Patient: sex M, age 49
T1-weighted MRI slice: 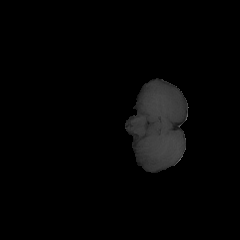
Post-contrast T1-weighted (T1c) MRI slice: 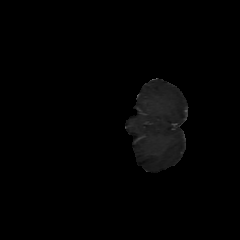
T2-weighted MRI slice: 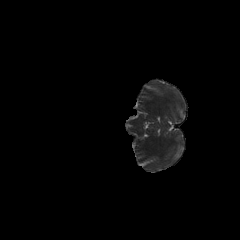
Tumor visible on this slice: no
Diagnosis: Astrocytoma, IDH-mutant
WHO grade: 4